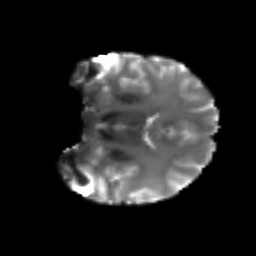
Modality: T2w
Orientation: coronal
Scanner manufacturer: siemens
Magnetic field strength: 3 T
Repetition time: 3.6 s
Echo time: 0.092 s